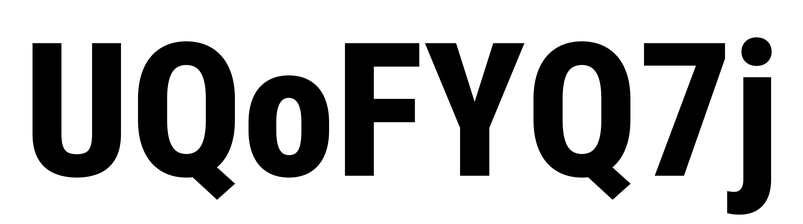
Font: Roboto_Condensed_ExtraBold